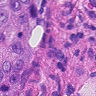
Metastatic tissue present: yes